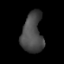
Tissue: lung
Cell type: T cells
Senescence score: 0.2141
Nuclear area (px): 826
Mean DAPI intensity: 72.597